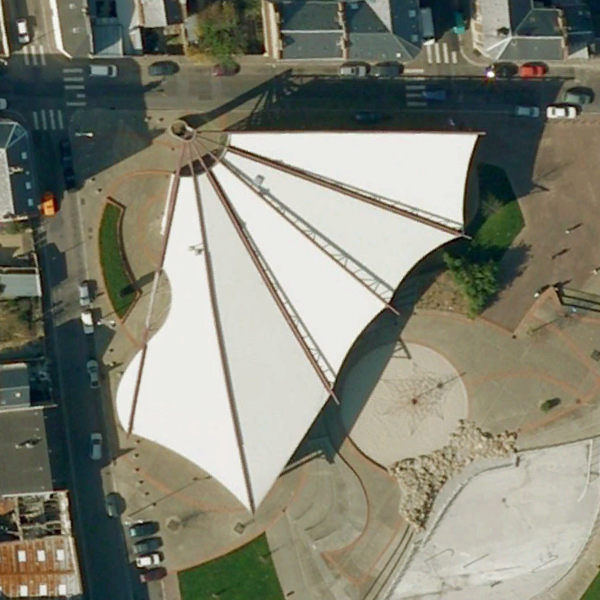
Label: Center